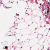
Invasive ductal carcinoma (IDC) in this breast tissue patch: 0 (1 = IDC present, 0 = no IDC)